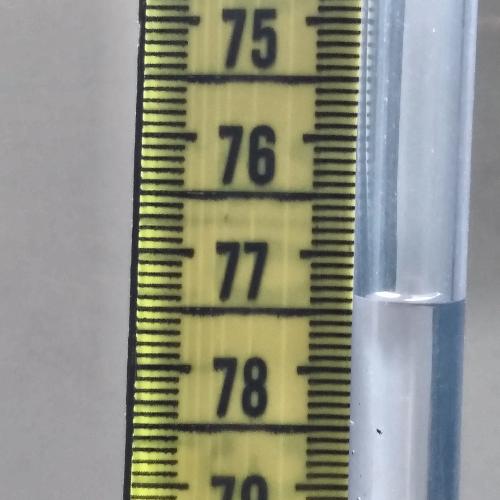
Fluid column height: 77.4 cm